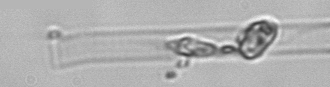
Label: Dactyliosolen_blavyanus